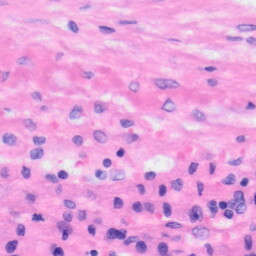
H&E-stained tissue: Liver